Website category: university
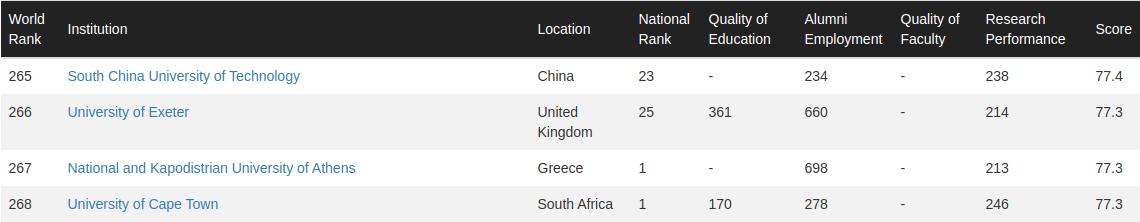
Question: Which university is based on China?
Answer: South China University of Technology

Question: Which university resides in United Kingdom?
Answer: University of Exeter

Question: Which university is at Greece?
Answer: National and Kapodistrian University of Athens

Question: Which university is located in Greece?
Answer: National and Kapodistrian University of Athens

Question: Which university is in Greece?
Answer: National and Kapodistrian University of Athens

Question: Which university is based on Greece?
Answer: National and Kapodistrian University of Athens

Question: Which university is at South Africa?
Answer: University of Cape Town

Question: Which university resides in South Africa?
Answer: University of Cape Town

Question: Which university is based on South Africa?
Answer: University of Cape Town

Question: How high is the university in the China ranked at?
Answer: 265

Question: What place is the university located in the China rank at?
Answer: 265

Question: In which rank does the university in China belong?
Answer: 265

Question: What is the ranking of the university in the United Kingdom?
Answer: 266

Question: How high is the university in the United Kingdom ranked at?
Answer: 266

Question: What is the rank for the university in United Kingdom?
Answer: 266

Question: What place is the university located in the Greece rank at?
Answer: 267

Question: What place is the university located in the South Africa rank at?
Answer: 268

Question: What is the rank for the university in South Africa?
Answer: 268

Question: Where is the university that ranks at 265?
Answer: China

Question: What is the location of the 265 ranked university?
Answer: China

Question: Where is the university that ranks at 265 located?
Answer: China

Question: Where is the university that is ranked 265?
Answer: China

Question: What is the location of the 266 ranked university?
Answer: United Kingdom

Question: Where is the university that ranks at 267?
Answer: Greece

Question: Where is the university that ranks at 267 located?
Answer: Greece

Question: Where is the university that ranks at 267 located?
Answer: Greece

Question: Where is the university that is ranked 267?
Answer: Greece

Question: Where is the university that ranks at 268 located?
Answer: South Africa

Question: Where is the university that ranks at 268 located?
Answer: South Africa

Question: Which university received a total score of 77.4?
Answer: South China University of Technology

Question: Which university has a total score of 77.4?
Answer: South China University of Technology

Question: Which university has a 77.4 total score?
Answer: South China University of Technology

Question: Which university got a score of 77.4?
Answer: South China University of Technology